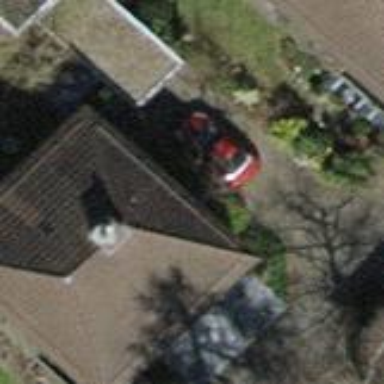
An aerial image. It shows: Building with tile roof.